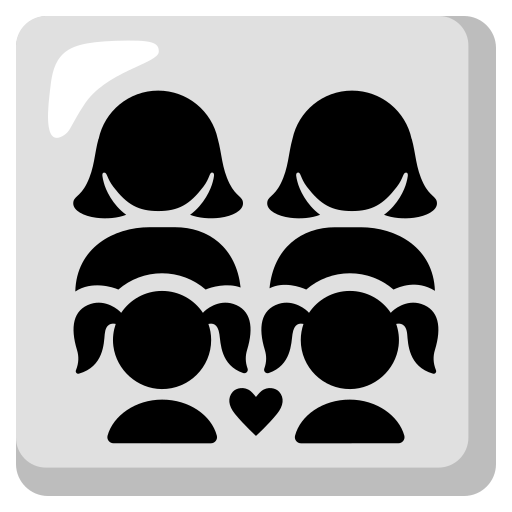
Emoji: 👩‍👩‍👧‍👧